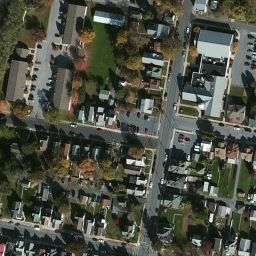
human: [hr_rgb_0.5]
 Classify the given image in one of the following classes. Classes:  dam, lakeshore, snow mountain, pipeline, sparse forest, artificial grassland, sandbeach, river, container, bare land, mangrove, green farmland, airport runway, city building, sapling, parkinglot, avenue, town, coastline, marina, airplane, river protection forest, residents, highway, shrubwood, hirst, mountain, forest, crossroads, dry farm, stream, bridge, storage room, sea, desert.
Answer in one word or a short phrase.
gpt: town